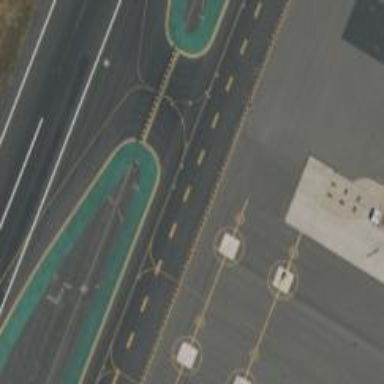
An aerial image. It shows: Image showing helipad at airport.